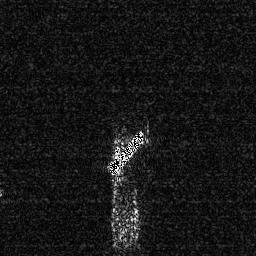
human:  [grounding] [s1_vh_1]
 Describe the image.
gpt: In the satellite image, there is  <ref>1 large ship </ref> <box>[[39, 50, 57, 68, 0]]</box> located at center.